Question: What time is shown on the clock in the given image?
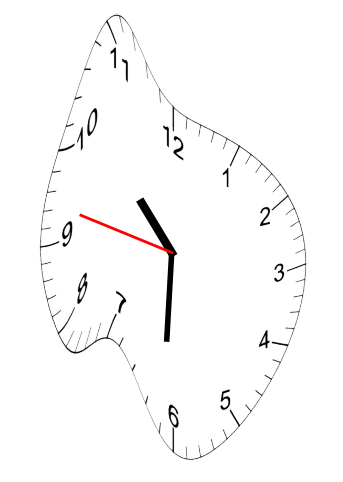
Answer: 10:30:47